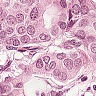
Metastatic tissue present: yes